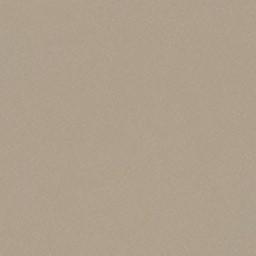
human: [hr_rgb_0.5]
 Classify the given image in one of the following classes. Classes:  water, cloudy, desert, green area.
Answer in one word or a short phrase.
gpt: desert